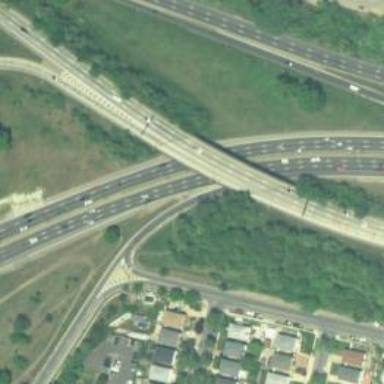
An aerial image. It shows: Trunk_link highway on bridge.